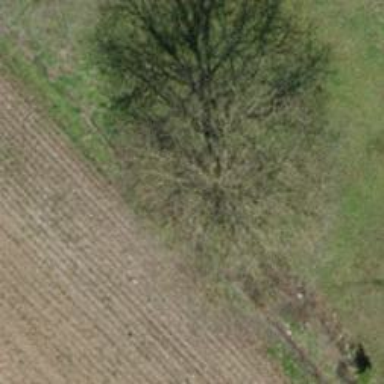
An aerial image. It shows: Agricultural area with deciduous broadleaved trees.